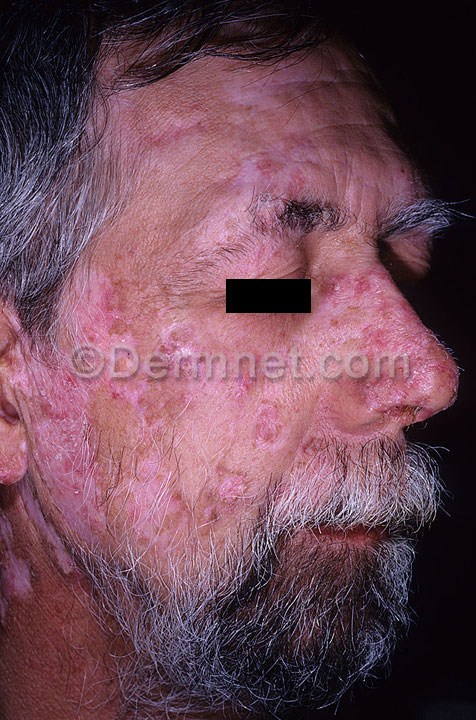
Disease: Lupus and other Connective Tissue diseases